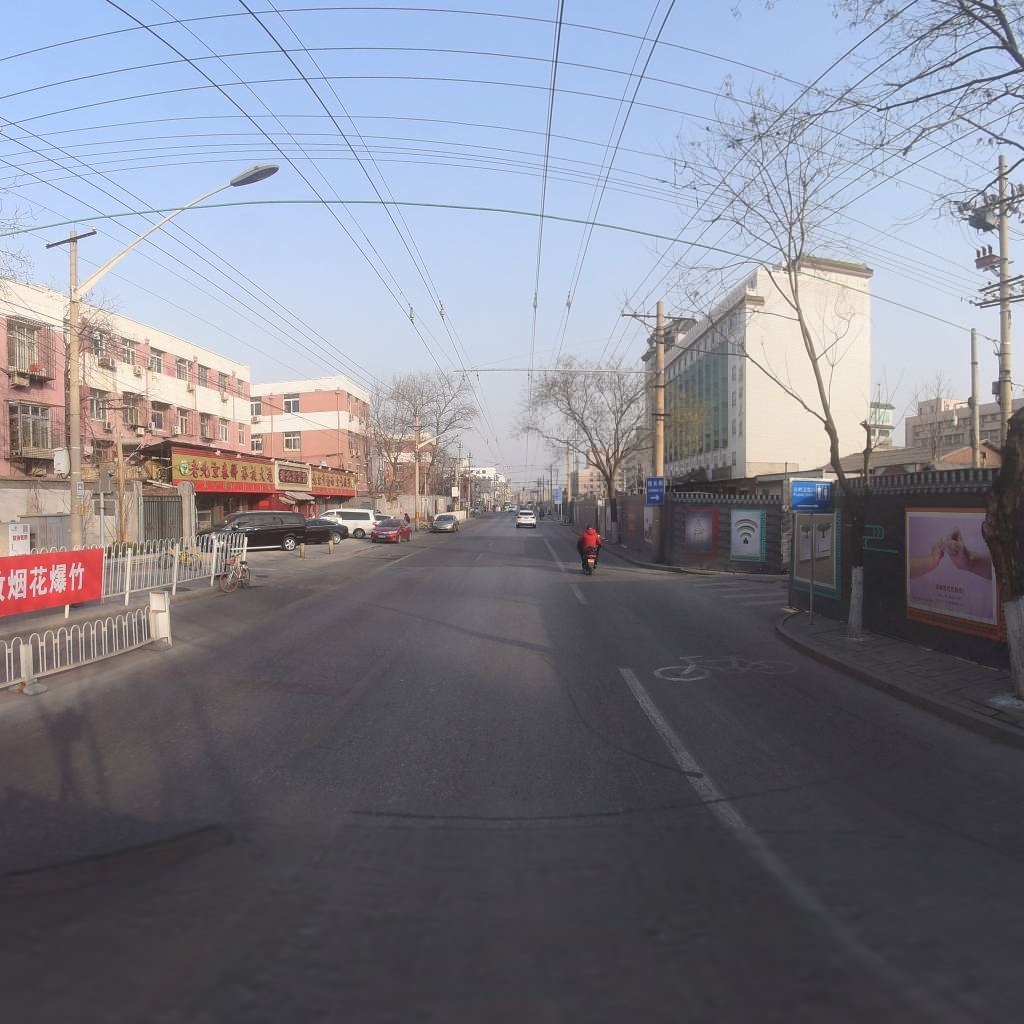
Region: Xicheng
Road damage annotations: transverse patch, longitudinal patch, longitudinal patch